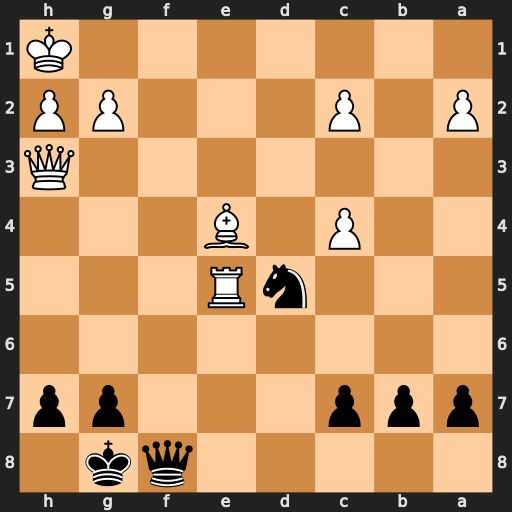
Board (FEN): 5qk1/ppp3pp/8/3nR3/2P1B3/7Q/P1P3PP/7K
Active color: b
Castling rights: -
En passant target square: -
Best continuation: Qf1#